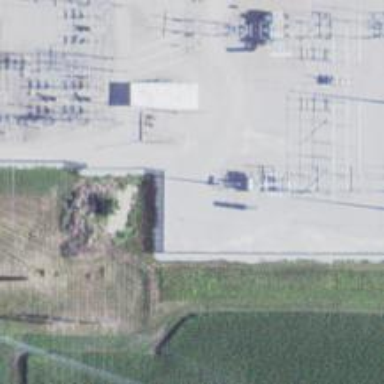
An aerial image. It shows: Mast designed for lightning protection.